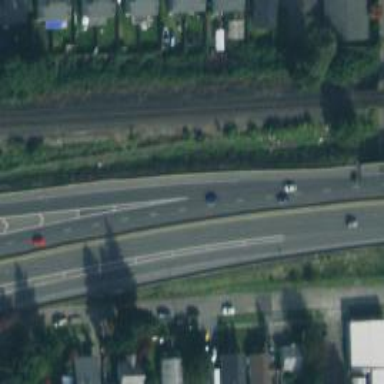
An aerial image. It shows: View of motorway.